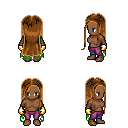
a pixel art fantasy rpg character, female body template, human, dark skin, green tattered cape, magenta pants, brown extra-long hairstyle, gold gloves, four views (front, back, left, right), 2x2 character sprite sheet, small pixel art, hard edges, no anti-aliasing